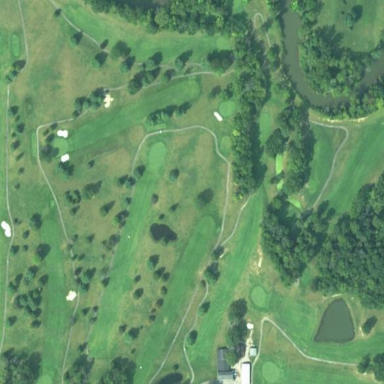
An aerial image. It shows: Golf course surrounded by greenery.